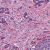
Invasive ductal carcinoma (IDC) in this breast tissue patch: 1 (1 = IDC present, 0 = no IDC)